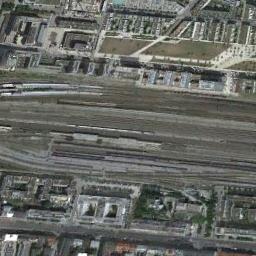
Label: railway